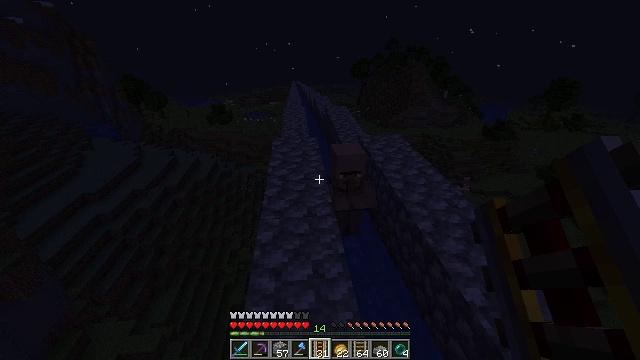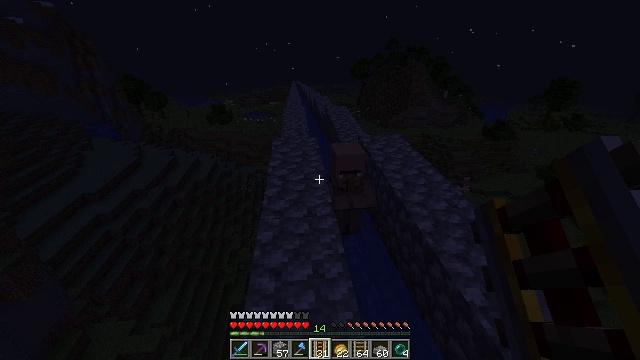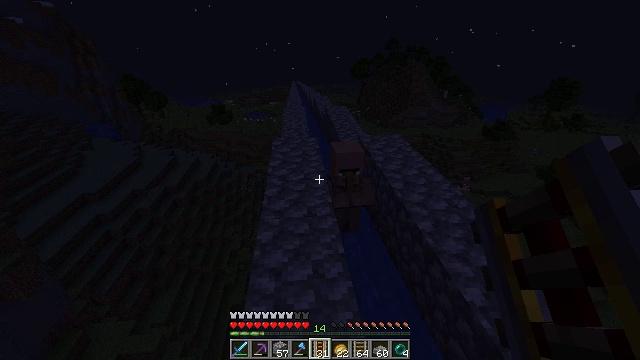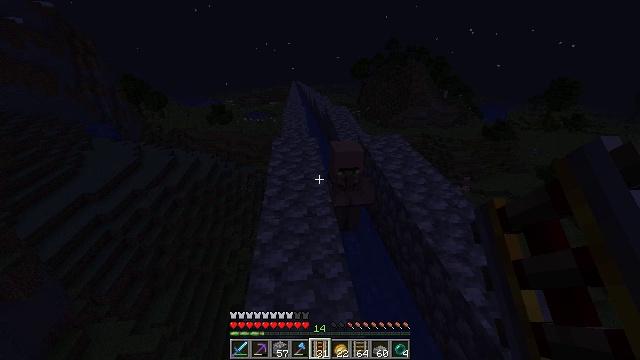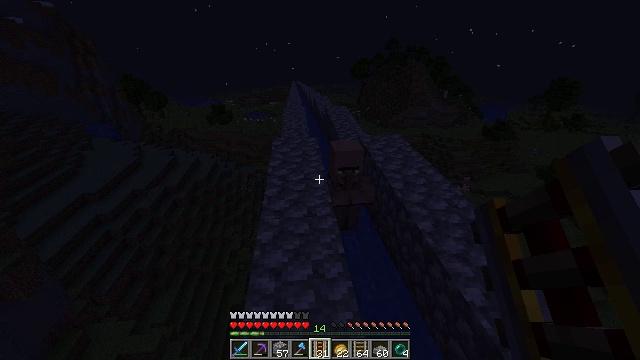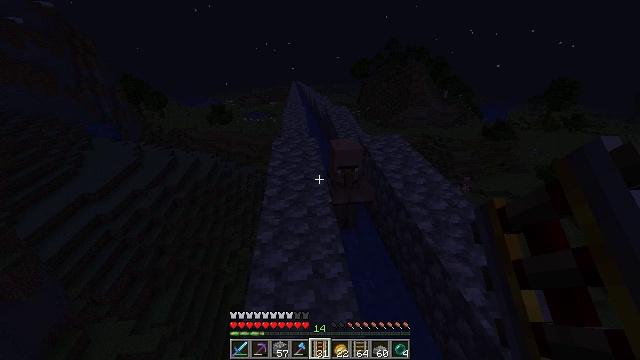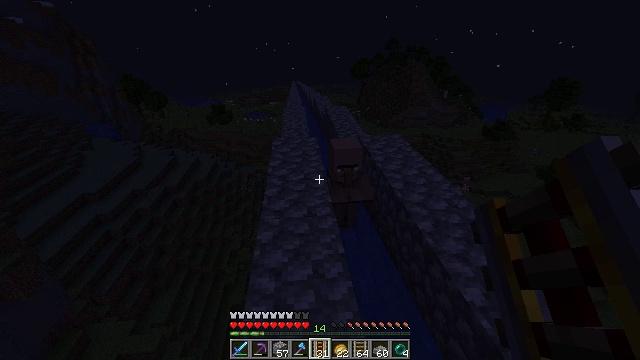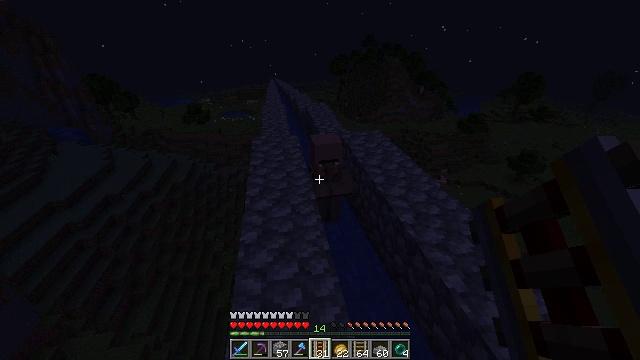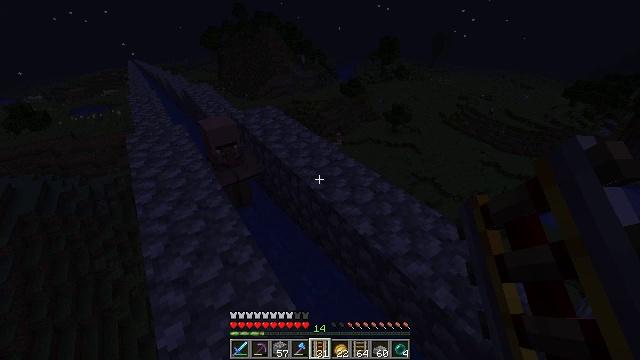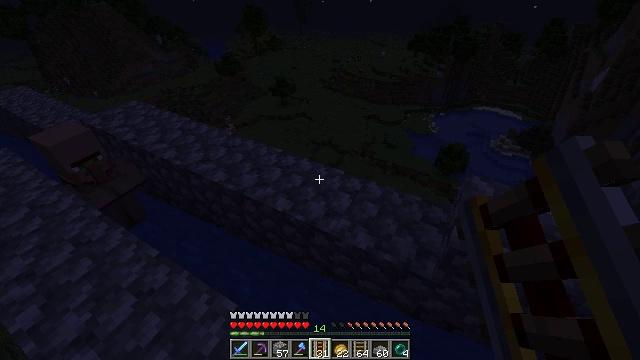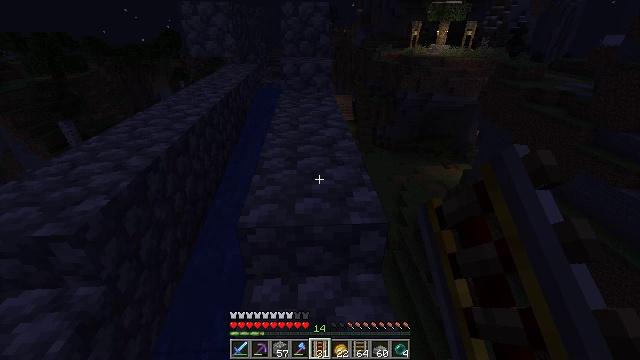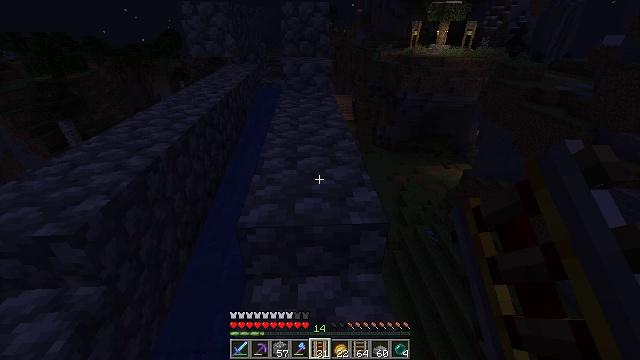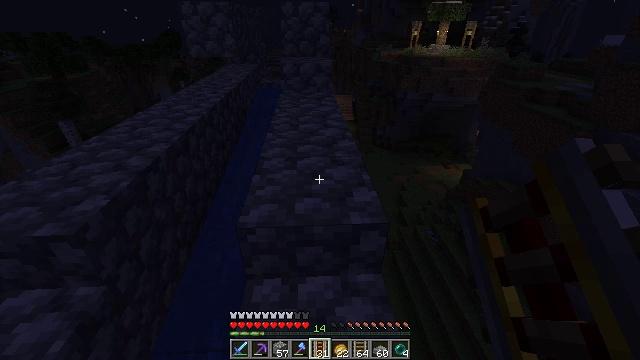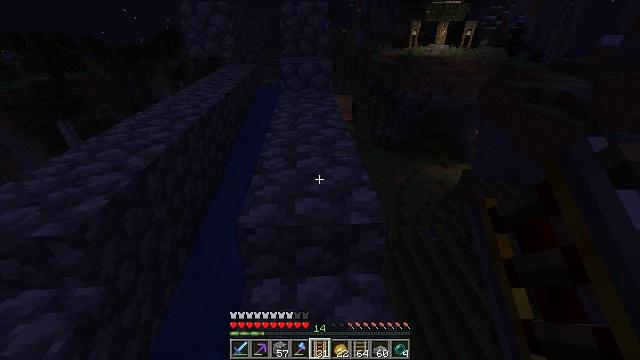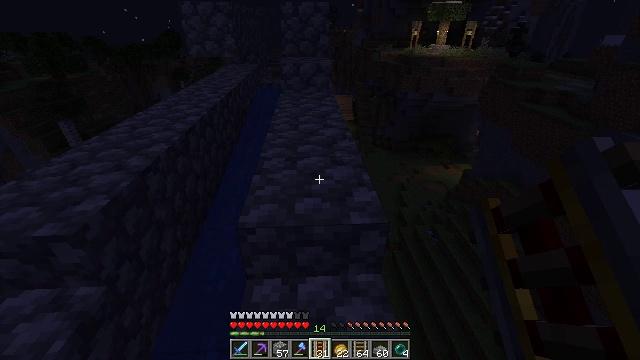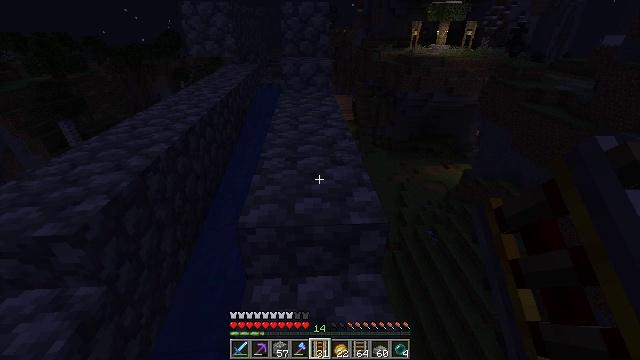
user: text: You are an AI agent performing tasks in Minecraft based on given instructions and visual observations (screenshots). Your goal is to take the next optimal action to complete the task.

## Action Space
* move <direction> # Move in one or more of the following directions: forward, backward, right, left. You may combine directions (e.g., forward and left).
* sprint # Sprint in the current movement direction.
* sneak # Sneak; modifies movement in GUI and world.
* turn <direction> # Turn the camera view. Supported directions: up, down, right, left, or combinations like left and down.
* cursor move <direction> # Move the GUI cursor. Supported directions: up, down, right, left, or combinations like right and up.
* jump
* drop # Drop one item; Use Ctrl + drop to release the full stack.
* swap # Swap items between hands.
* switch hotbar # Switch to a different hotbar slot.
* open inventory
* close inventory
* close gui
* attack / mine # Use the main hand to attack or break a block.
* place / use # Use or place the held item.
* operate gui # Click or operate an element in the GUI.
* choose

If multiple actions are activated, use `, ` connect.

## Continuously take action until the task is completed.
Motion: motion action
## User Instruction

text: Attack the ground to gather dirt.
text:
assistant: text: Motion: no_op
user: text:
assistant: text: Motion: no_op
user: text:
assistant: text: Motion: no_op
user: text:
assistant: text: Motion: no_op
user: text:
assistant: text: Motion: no_op
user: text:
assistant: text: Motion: no_op
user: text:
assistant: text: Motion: turn right
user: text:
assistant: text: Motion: turn right and down
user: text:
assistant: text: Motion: turn right and down
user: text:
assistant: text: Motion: turn right and up
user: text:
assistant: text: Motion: no_op
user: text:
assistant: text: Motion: no_op
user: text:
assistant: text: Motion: no_op
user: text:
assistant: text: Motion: no_op
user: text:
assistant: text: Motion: no_op
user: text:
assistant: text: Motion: turn right
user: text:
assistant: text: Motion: turn right
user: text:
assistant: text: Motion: turn right
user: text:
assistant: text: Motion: turn right
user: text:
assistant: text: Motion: no_op
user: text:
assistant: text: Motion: turn left
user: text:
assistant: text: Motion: turn left and up
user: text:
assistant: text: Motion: move forward, turn left and up
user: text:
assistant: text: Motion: move forward
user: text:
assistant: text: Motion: move forward, turn up
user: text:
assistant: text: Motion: move forward, turn up
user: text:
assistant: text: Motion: move forward, turn up
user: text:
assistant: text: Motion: move forward, turn up
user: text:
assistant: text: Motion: move forward
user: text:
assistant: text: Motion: move forward